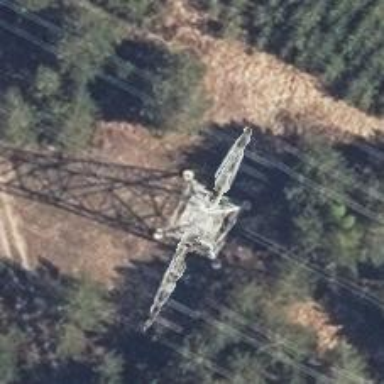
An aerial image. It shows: Towering power structure.